You are looking at the short-time Fourier spectrogram of a bearing's acceleration signal. Based on the visible evidence, which condition applies: normal, inner_race, outer_race, ball?
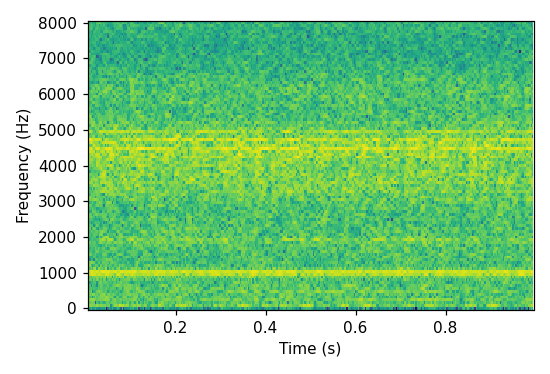
Answer: outer_race